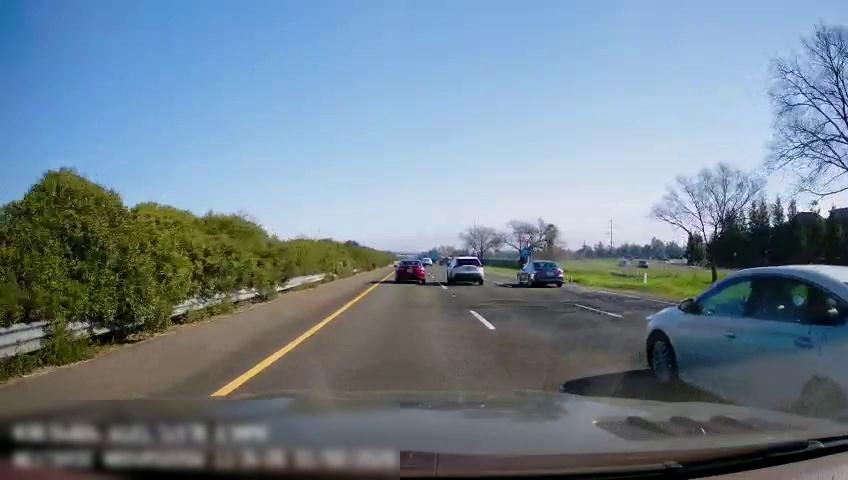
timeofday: Day
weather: Sunny
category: Drivable Space
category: Vehicles | Car
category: Vehicles | Car
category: Vehicles | Car
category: Vehicles | Car
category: Lanes | Current Lane
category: Lanes | Current Lane
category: Lanes | Alternate Lane
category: Lanes | Alternate Lane